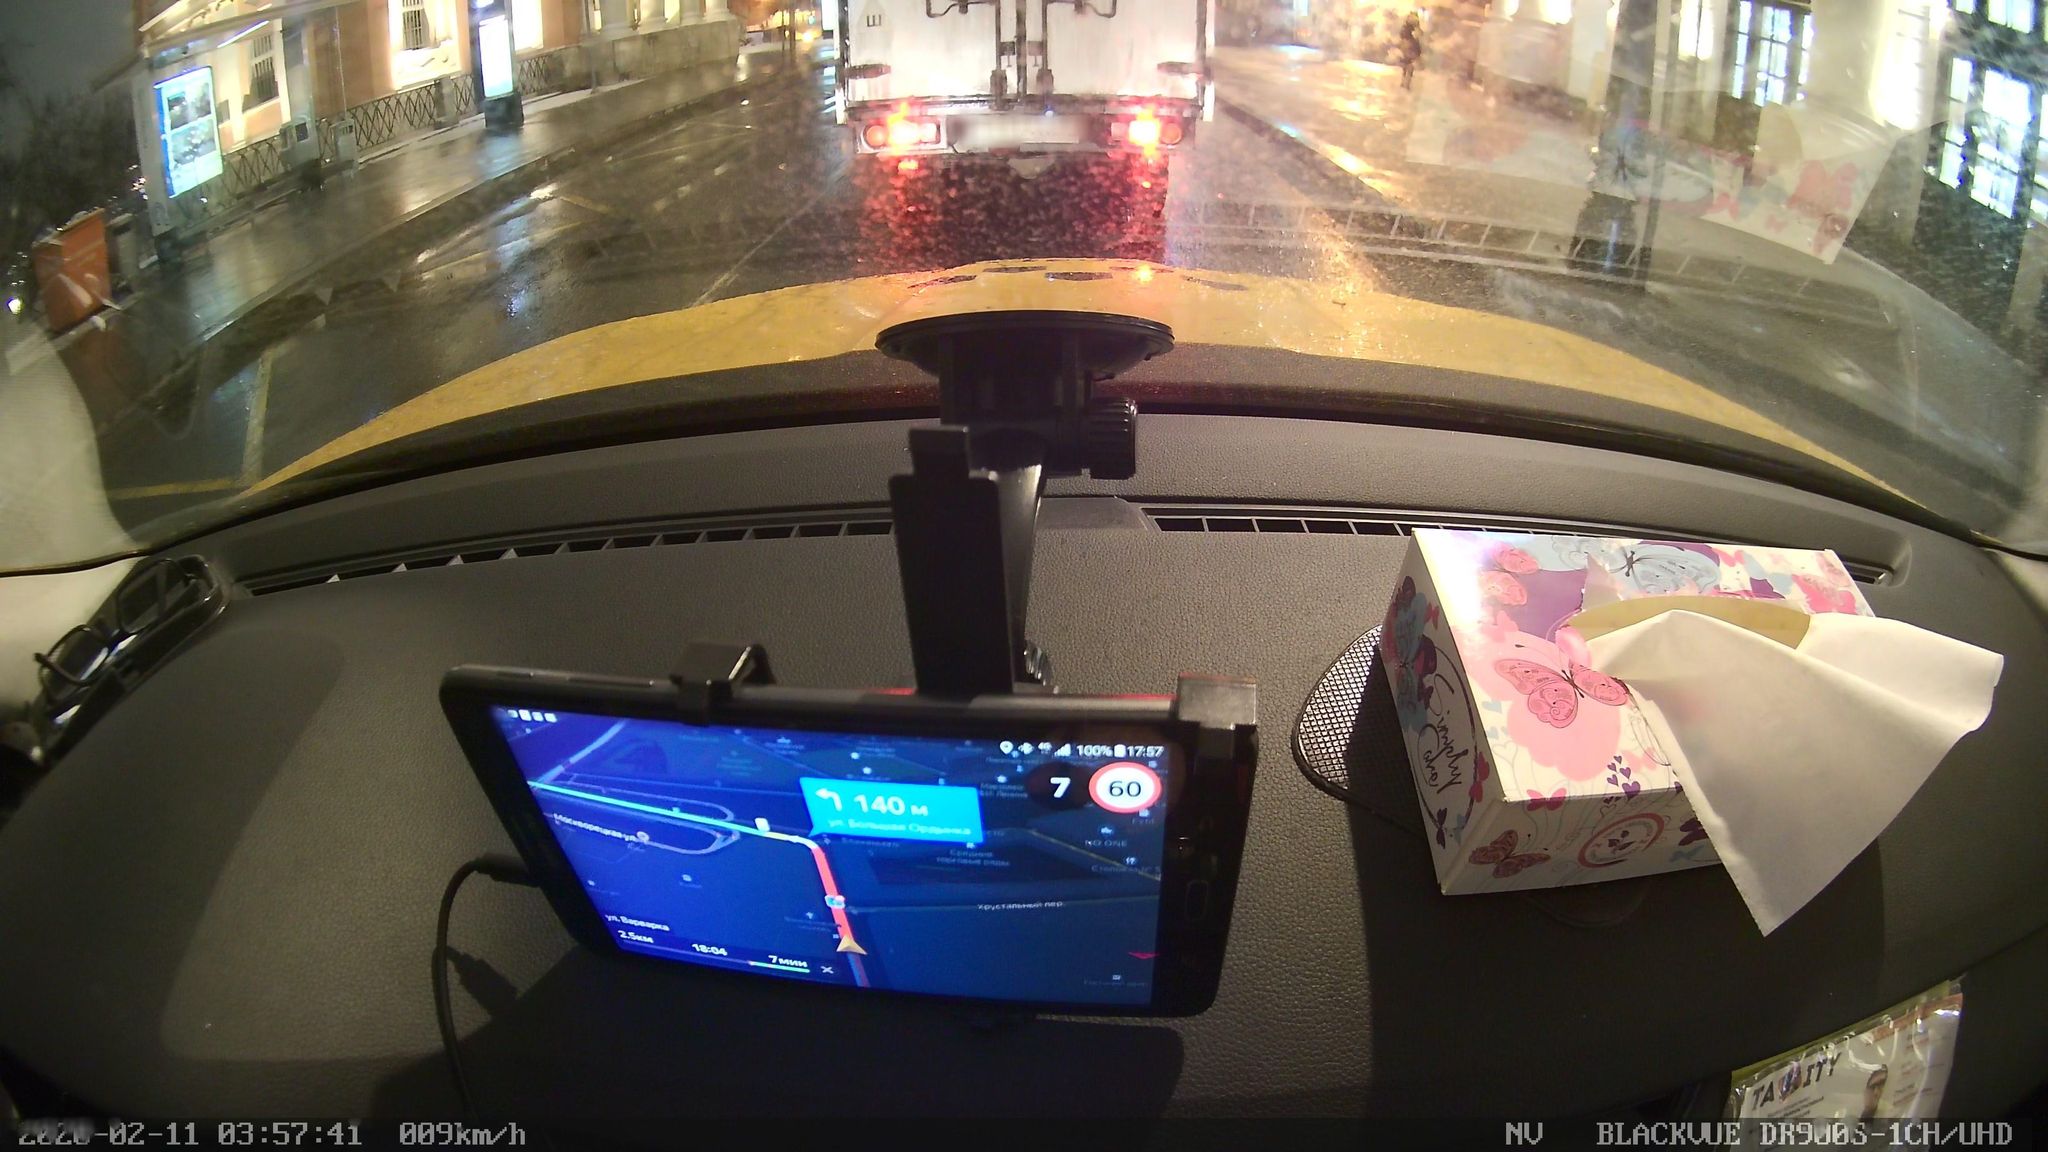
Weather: clear
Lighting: night
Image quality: slightly poor
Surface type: driving surface
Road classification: footway
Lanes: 3
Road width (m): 3.5
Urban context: urban centre
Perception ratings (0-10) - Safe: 4.45, Lively: 4.09, Beautiful: 3.97, Boring: 0.3, Depressing: 4.27, Wealthy: 7.13